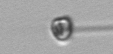
Label: flagellate